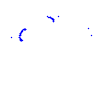
Particle: proton